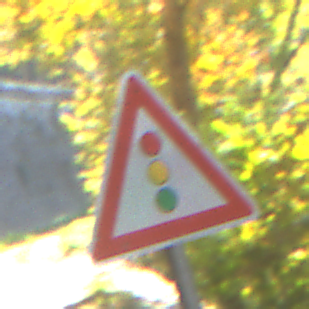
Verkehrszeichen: Lichtzeichenanlage
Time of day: Midday
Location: Outdoor (Urban)
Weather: Clear
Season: NotSpecified
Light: Natural